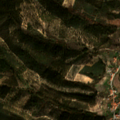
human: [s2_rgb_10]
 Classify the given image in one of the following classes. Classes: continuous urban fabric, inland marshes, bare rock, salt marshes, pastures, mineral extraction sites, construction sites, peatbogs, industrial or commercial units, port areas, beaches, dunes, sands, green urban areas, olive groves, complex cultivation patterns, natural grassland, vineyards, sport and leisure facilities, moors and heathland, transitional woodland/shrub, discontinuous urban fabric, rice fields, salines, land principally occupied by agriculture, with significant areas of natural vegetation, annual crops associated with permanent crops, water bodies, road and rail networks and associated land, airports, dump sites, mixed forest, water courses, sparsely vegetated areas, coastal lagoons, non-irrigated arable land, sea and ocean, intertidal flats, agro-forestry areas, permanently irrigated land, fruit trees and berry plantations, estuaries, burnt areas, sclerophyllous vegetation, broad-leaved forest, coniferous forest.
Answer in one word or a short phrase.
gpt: non-irrigated arable land, mixed forest, transitional woodland/shrub